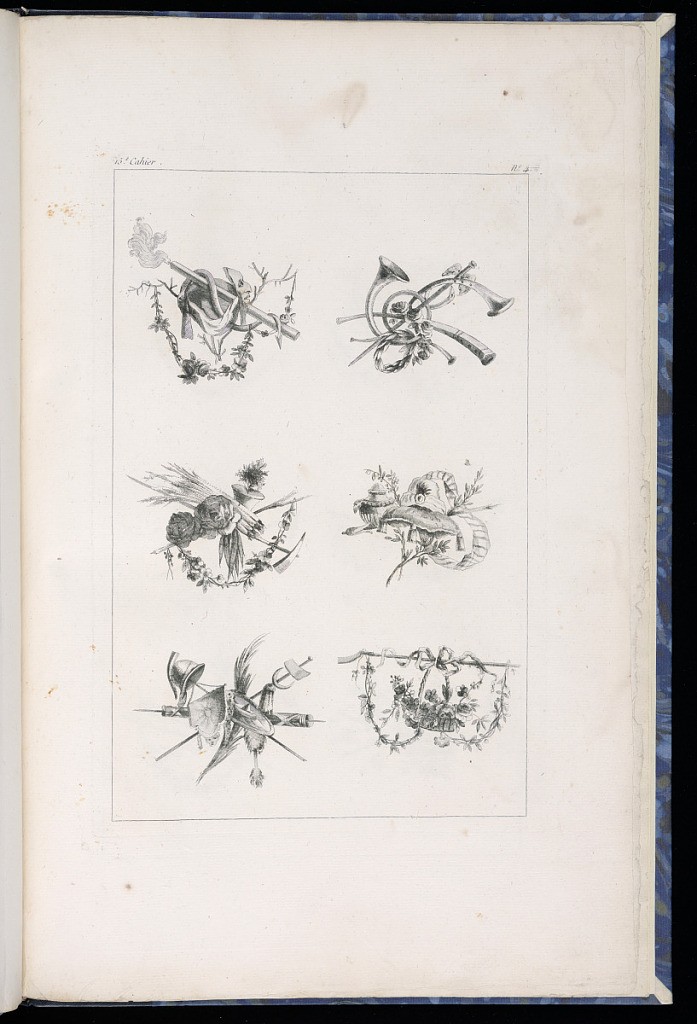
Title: Trophy Designs
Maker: Pierre Ranson, French, 1736–1786
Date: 1779–90
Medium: Etching on paper
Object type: Print
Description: Six designs for trophies incorporating flowers, festoons of flowers and leaves, foliate branches, a mask, flaming torch, horns, caduceus, wheat, potted plant, cushion, vase, turban, basket of fruit, helmet, shield, and a banner. The plate is numbered.